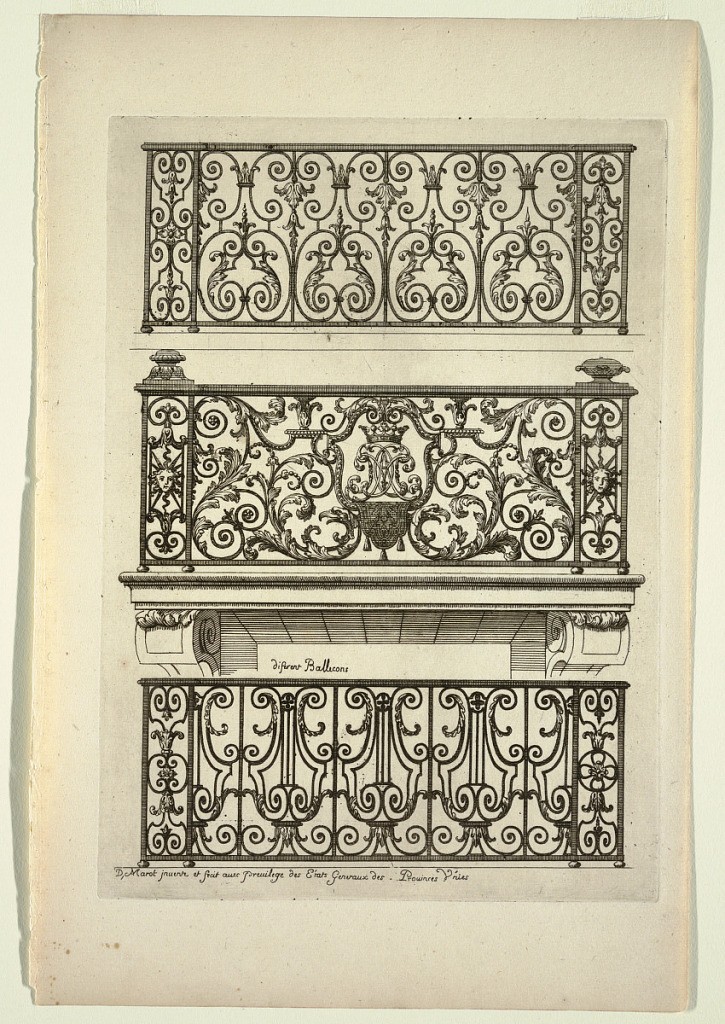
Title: Diferent Ballicons (Different Balconies), in Nouveau Livre de Serrurie (New Book of Ironsmithing)
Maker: Daniel Marot, French, active in the Netherlands and England, 1661–1752
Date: ca. 1700
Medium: Etching and engraving on white laid paper
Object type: Print
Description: Three variations of ironwork for balconies.